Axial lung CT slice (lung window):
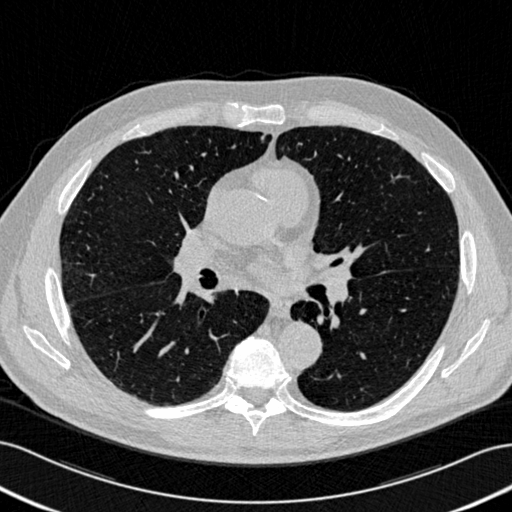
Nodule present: no